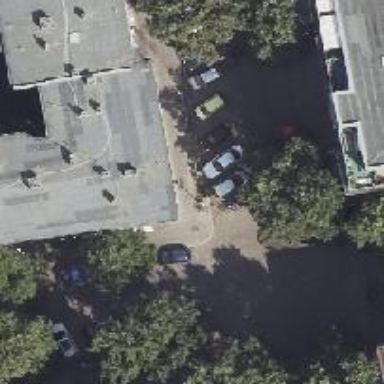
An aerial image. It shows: Bicycle parking located on the sidewalk.